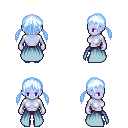
a pixel art fantasy rpg character, female body template, dark elf, purple skin, overskirt, red pants, white cyan twin-tailed hairstyle, white slippers, four views (front, back, left, right), 2x2 character sprite sheet, small pixel art, hard edges, no anti-aliasing